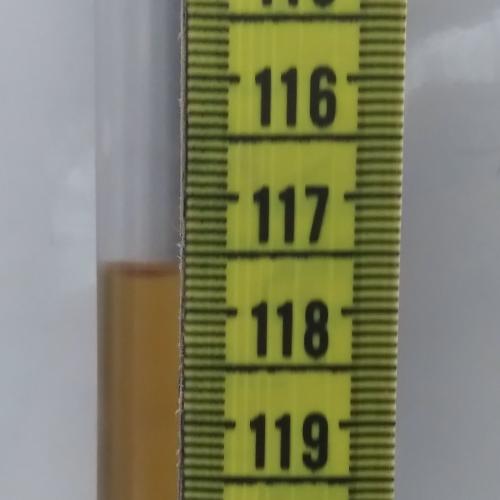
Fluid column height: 117.7 cm